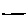
Label: line